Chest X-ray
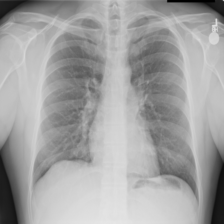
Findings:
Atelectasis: negative
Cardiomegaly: negative
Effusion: negative
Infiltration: negative
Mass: negative
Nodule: negative
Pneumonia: negative
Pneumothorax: negative
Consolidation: negative
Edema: negative
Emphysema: negative
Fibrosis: negative
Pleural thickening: negative
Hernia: negative